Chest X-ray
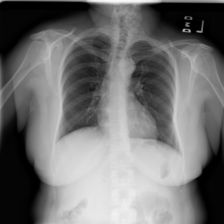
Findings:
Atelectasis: negative
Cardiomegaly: negative
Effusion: negative
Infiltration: negative
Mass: negative
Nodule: negative
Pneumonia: negative
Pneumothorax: negative
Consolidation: negative
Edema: negative
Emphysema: negative
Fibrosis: negative
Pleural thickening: negative
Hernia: negative